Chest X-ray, PA view. Patient: 38 years old, sex F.
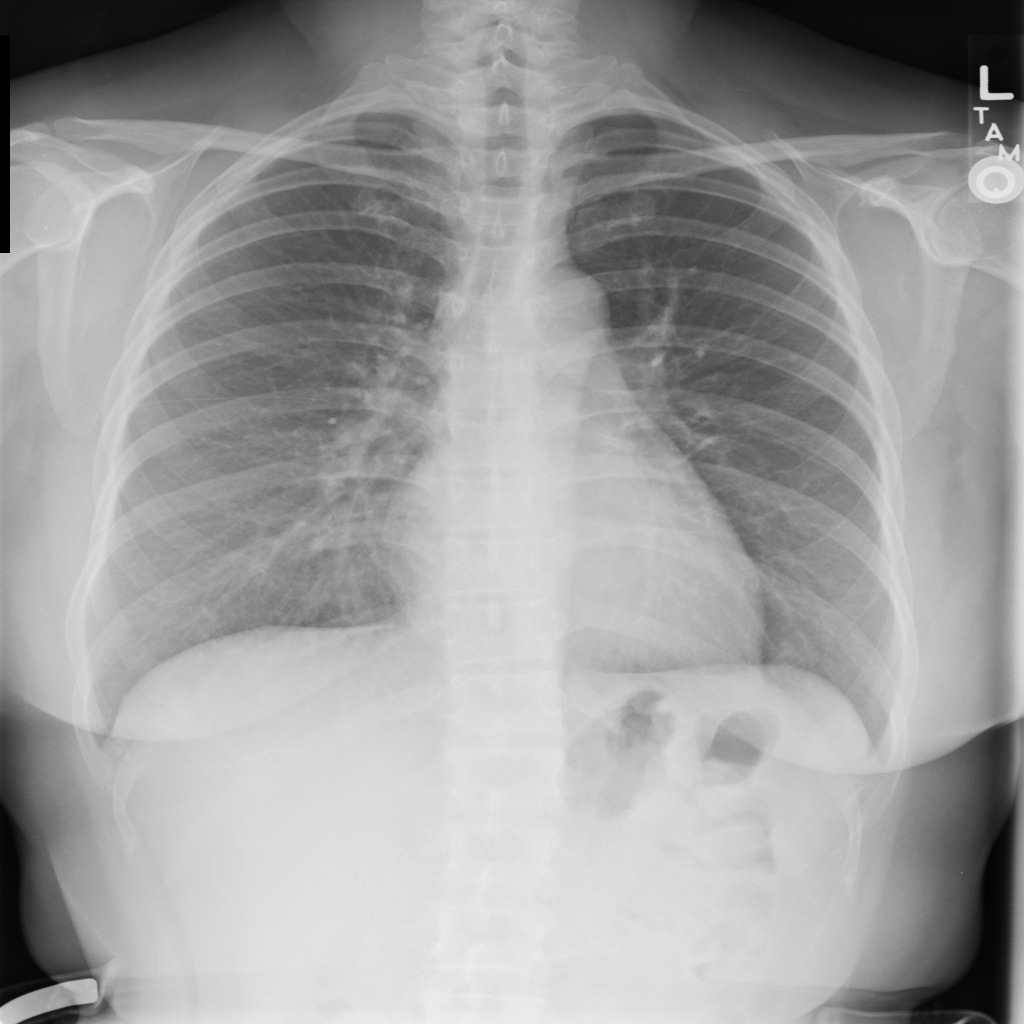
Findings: No Finding